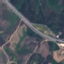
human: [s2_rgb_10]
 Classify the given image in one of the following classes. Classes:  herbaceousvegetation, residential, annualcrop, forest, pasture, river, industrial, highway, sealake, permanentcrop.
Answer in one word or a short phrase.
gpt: Highway